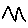
Label: zigzag